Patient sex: M
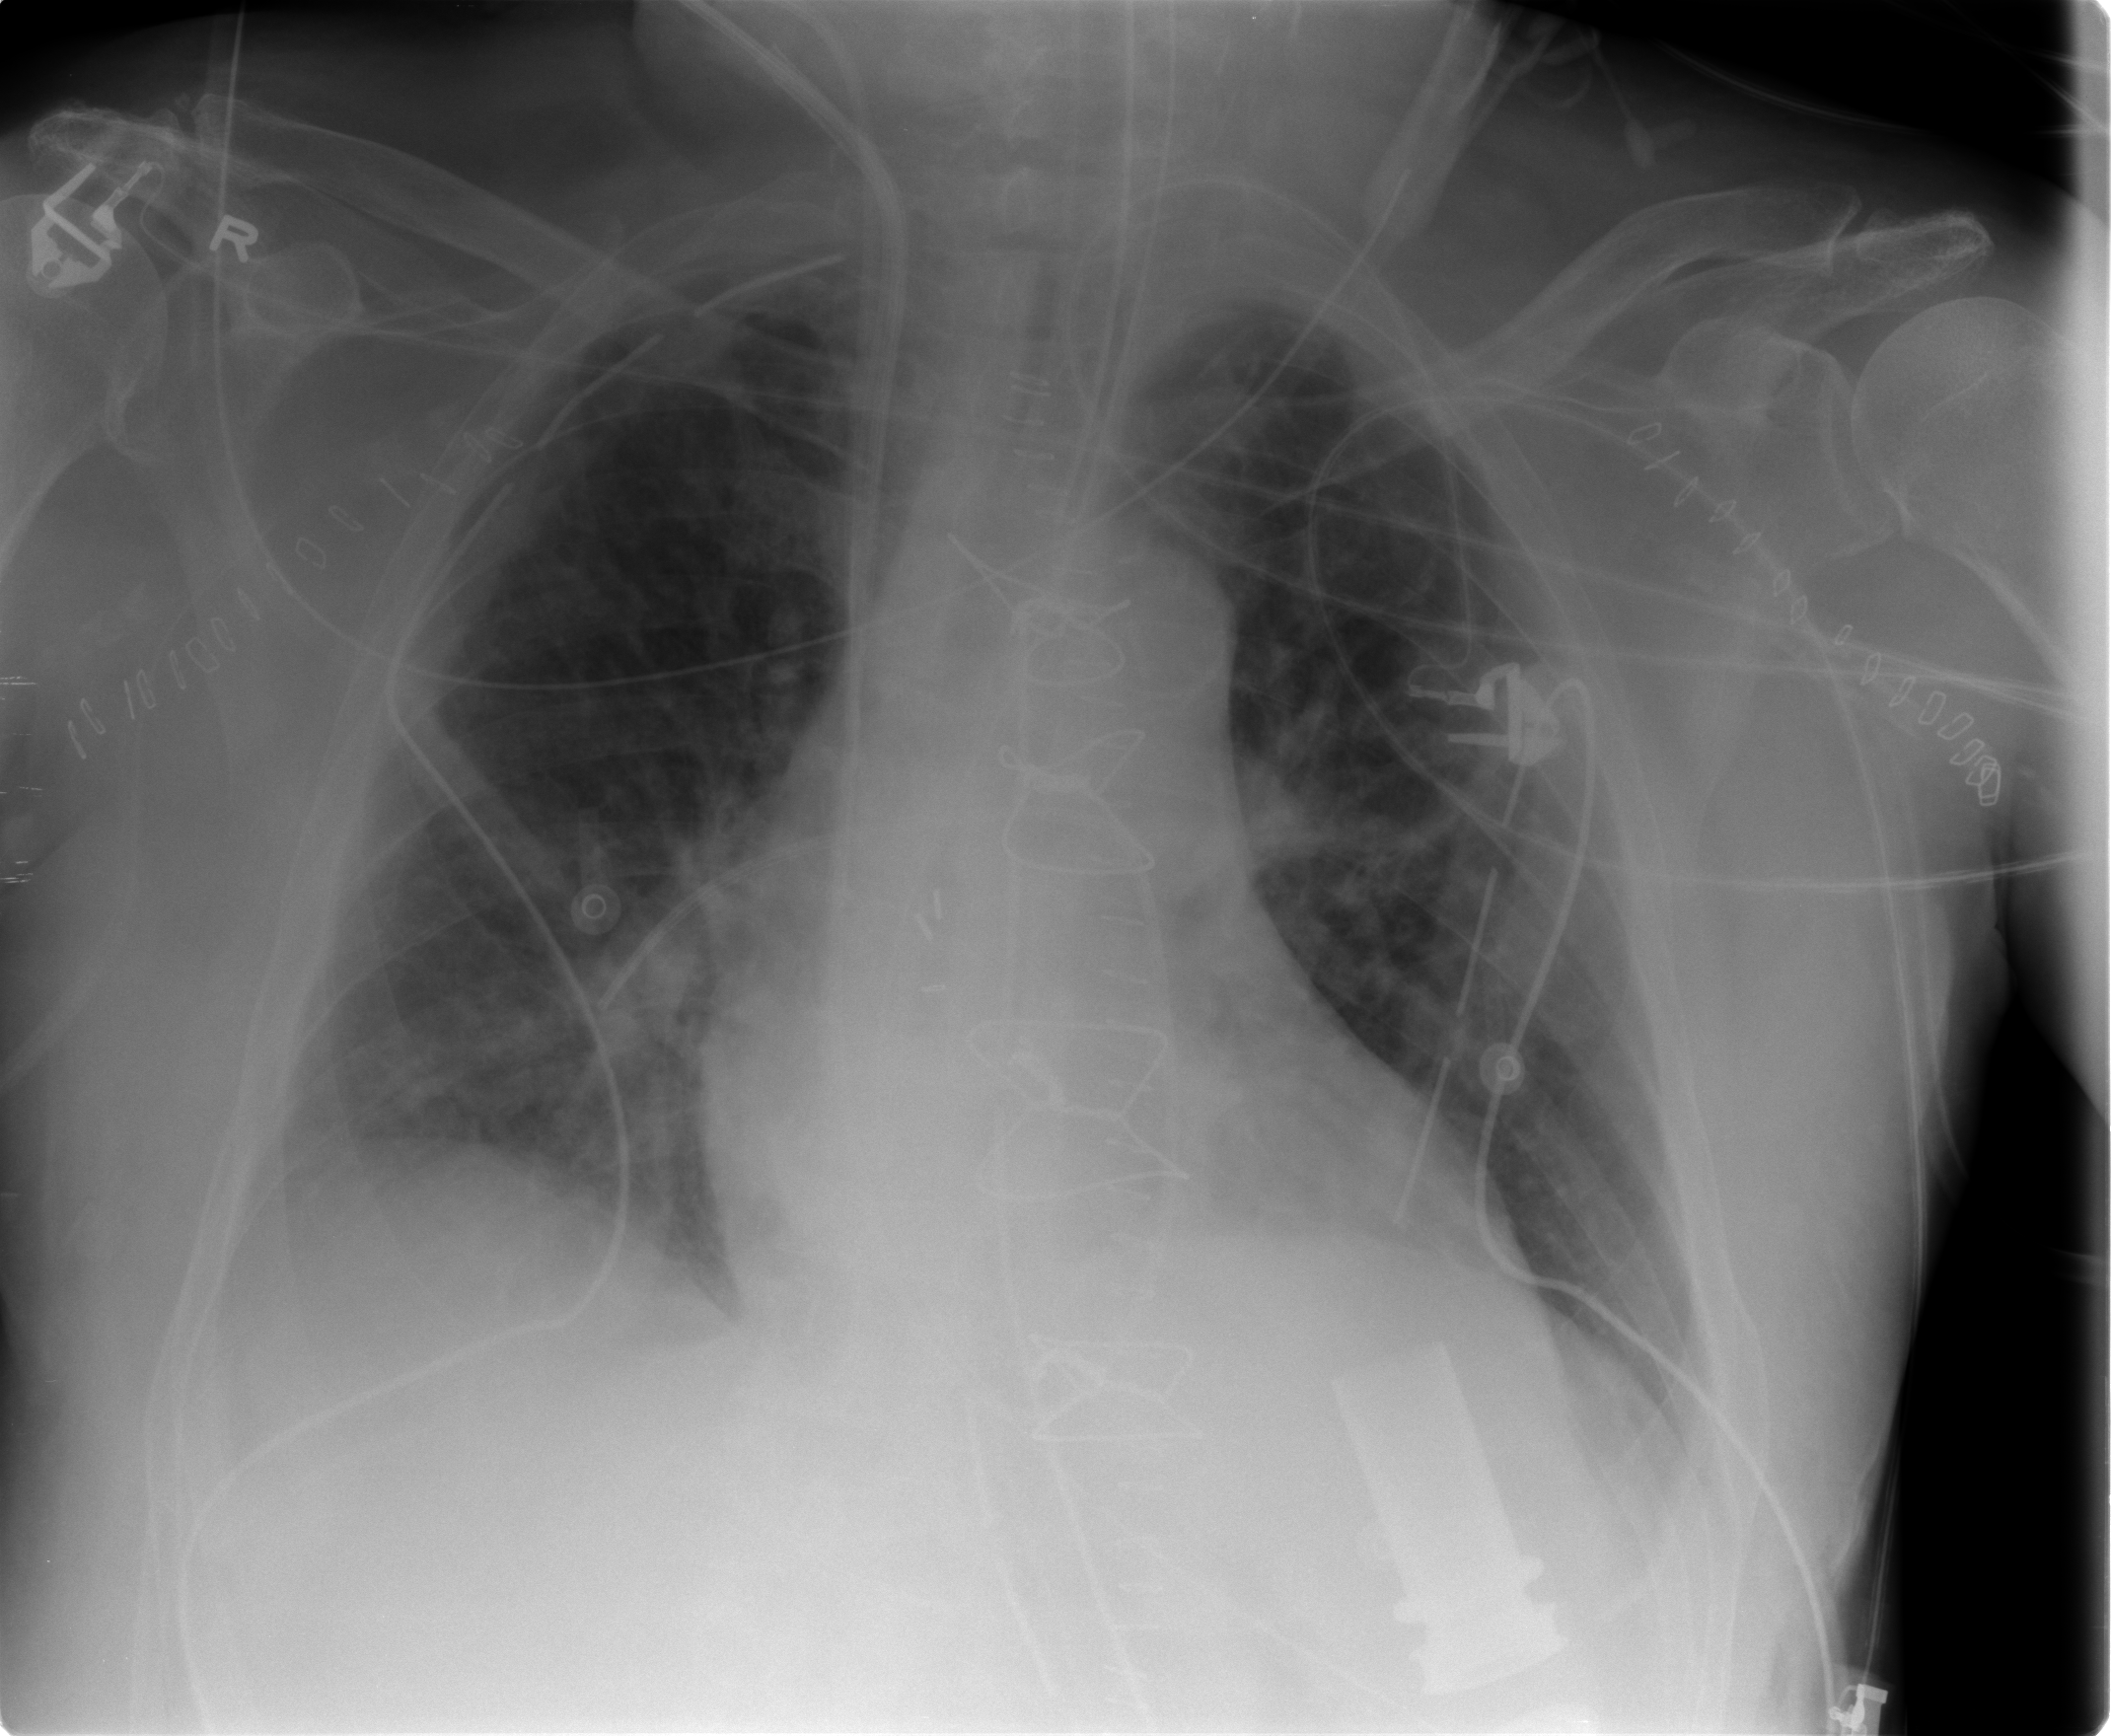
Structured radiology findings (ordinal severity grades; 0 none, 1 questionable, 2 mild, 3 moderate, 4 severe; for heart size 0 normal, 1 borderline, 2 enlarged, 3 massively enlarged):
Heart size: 0
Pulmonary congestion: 2
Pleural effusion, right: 0
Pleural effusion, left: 0
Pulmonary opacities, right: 0
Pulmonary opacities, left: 0
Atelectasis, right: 2
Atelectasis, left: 0